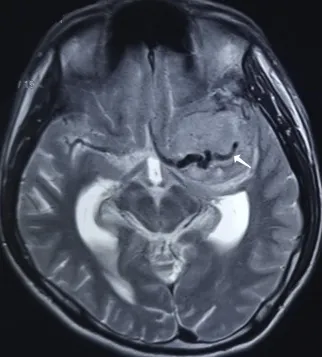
(C) The meningioma engulfed ICA and the proximal portion of MCA (white arrow).
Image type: radiology (mri)